Question: In iTunes 10 Apple switched to a taller table header with a slightly different visual appearance, where the column dividers don't reach the top of the row, and certain cells have extended sorting functionality when clicked.
Here is what i'm refering to:

Are these a custom control created specifically for iTunes or can they be uses by other applications?
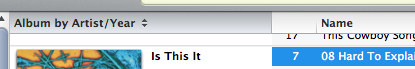
Answer: iTunes is a Carbon app. It doesn't use 'NSTableView'. You can be sure that's custom.